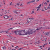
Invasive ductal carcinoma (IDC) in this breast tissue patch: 1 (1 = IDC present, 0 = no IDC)